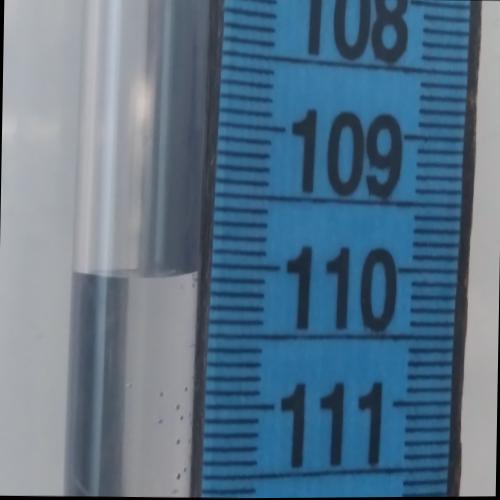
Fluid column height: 110.1 cm